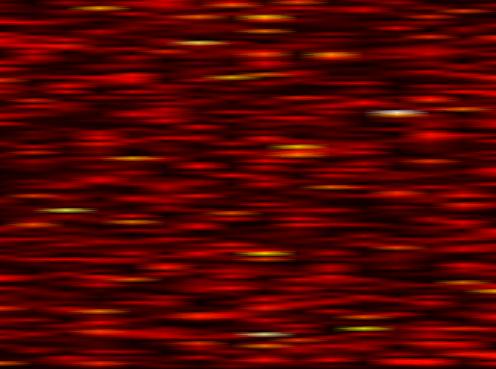
Label: WOLA